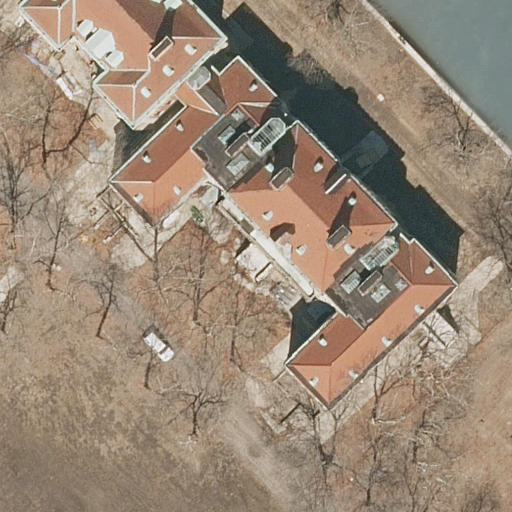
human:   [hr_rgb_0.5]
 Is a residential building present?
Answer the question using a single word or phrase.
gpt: yes

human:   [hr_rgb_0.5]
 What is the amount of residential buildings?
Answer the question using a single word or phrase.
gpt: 2

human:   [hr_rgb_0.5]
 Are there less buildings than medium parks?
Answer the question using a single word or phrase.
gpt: no

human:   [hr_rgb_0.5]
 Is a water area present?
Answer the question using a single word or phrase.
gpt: yes

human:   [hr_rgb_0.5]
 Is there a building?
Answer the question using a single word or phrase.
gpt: yes

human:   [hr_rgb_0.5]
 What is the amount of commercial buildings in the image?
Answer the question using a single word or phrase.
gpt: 0

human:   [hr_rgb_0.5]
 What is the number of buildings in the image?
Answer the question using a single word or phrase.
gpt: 2

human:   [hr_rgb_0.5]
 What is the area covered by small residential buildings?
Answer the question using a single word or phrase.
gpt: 0m2

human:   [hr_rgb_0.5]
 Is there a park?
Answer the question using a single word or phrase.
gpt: yes

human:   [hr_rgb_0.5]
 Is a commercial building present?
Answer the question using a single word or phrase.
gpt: no

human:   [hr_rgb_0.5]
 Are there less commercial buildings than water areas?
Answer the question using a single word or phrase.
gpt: yes

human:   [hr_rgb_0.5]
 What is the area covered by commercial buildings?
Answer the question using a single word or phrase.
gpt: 0m2

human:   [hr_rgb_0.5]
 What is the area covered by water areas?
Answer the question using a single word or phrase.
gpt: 423m2

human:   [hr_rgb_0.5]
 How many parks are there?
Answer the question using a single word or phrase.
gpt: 1

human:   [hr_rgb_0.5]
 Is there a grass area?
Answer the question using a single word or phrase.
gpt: yes

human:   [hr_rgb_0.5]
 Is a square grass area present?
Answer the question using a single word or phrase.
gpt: no

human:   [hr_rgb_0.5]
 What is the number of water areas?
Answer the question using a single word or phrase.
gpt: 1

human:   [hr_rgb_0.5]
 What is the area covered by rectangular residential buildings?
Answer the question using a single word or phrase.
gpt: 0m2

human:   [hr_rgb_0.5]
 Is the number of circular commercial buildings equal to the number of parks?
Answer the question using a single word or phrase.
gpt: no

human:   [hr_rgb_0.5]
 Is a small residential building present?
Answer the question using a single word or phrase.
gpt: no

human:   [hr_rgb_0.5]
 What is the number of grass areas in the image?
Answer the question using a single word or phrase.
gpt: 1

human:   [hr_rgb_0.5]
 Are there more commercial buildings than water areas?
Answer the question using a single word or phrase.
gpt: no

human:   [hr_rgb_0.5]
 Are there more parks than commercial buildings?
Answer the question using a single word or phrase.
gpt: yes

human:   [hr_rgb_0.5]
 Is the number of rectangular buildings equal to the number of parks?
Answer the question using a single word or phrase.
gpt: no

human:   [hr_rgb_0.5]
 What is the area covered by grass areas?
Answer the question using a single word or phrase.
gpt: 5873m2

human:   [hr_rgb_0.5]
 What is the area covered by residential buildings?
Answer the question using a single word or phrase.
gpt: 2429m2

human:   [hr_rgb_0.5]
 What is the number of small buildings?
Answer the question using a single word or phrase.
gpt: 0

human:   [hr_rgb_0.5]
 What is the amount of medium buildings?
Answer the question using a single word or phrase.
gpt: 0

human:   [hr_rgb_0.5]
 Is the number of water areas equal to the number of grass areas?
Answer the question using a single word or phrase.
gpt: yes

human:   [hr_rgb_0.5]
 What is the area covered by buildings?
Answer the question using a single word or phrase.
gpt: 2429m2

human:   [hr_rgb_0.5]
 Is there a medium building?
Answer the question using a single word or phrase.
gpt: no

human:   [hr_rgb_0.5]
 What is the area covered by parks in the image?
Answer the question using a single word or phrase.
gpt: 10603m2

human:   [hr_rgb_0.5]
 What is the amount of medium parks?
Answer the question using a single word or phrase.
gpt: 0

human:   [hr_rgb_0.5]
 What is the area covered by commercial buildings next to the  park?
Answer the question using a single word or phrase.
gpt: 0m2

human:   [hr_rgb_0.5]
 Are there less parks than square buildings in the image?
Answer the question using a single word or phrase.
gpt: no

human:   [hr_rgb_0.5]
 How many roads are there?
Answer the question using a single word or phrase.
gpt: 0

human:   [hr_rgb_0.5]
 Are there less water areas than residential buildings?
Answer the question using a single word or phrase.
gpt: yes

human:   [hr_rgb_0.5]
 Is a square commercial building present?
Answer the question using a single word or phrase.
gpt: no

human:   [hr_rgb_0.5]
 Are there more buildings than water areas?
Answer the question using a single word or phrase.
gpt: yes

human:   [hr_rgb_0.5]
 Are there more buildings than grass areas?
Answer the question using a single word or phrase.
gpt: yes

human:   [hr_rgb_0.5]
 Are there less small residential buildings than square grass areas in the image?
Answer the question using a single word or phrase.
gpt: no

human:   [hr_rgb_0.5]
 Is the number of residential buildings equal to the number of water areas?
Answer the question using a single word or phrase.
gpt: no

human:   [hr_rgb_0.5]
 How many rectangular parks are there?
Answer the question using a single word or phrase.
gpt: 1

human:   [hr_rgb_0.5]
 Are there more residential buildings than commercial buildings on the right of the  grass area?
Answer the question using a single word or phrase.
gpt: yes

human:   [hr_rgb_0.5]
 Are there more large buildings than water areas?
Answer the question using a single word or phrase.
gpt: yes

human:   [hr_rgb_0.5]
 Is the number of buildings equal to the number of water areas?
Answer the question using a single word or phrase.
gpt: no

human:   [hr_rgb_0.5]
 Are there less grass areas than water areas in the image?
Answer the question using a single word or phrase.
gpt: no

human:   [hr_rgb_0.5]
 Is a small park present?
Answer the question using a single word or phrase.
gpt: no

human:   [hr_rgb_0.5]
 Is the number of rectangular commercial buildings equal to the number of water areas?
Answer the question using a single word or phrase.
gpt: no

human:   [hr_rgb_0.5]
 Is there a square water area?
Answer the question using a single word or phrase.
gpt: no

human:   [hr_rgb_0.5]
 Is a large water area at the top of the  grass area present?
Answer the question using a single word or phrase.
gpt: no

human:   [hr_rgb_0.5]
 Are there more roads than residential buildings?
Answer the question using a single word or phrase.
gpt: no

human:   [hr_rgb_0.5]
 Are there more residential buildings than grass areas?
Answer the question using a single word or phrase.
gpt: yes

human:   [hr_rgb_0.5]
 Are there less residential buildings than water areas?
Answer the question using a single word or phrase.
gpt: no

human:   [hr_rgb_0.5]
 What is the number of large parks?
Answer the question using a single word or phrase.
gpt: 1

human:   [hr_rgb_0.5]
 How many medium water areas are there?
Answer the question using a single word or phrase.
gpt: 1

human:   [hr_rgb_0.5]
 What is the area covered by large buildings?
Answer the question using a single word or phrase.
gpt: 2429m2

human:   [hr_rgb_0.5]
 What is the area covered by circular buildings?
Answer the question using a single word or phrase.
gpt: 0m2

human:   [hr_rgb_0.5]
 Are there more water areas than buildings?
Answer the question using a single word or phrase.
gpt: no

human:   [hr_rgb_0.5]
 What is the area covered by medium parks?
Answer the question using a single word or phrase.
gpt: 0m2

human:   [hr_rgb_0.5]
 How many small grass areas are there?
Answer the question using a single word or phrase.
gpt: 0

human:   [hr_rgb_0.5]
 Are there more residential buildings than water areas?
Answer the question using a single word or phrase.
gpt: yes

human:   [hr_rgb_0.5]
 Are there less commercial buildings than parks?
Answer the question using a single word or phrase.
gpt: yes

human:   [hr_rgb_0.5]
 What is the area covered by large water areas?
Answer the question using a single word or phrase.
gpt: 0m2